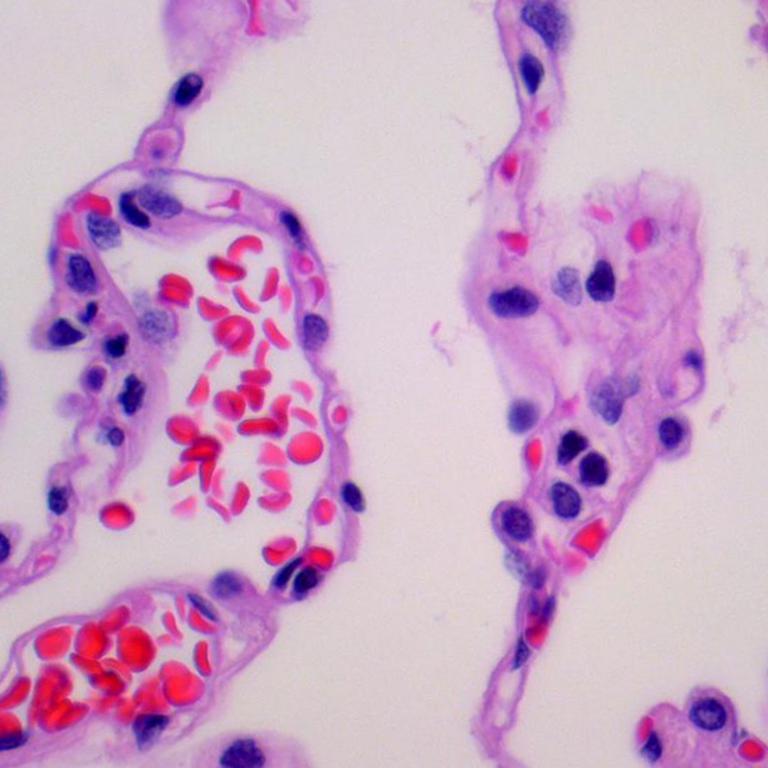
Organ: lung
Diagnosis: benign